Question: I'm a beginner at Java and Eclipse and I will have an exam this Thursday.
I just imported those .java files on that package and project I created myself (I named the package 'java_10' just as it was needed, I'm mentioning this because I don't know if this is going to be useful information or not).
The problem I have is that when I click run in Eclipse, it doesn't run the current opened file but it runs another file, like in this case the 'KalkulimiB.java' (as you can see, the result that is showing down on the console "'z=15'" is definitely not coming from 'Bank.java').
It didn't work at all in the beginning when I imported the files so I messed up a little with the run configurations so here's the picture how it looks like at the moment. Please zoom it up as it's needed, Please don't flag the question as a repost or something, I really searched for this problem but the solutions just didn't work or they just didn't really ask the same exact question as I am.
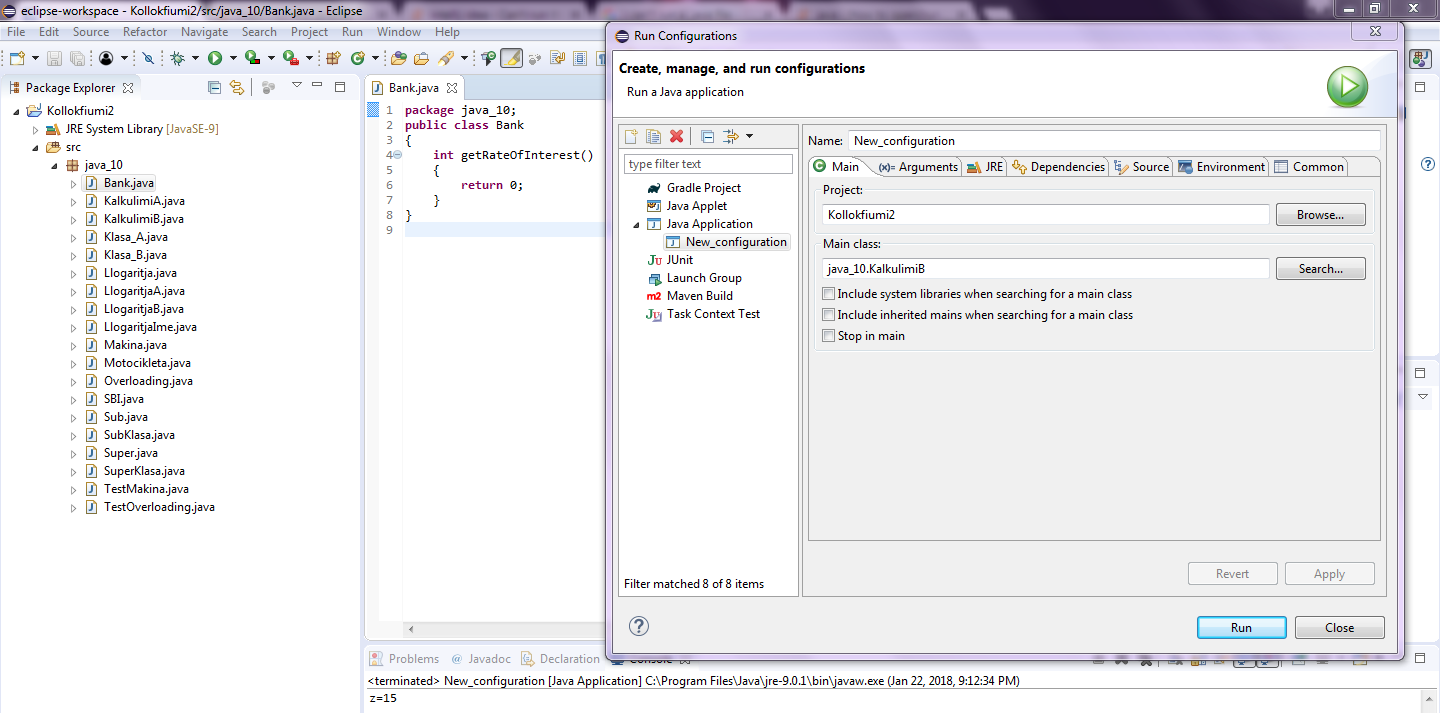
Answer: The files which can be run are those with
'''
public static void main(Strings[] args){
//code to be run
}
'''
other classes cannot be run but their methods can be run inside the main function of another file. Be careful though, if there are multiple main files open then the compiler will almost always run the main file that was run last.